Interaction volume radius: 10 \u00c5
Interaction volume height: 20 \u00c5
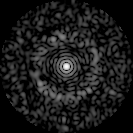
Disorder parameter: 0.8333